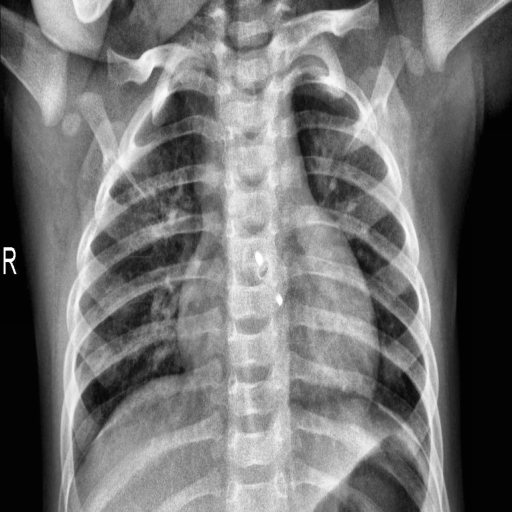
Finding: PNEUMONIA